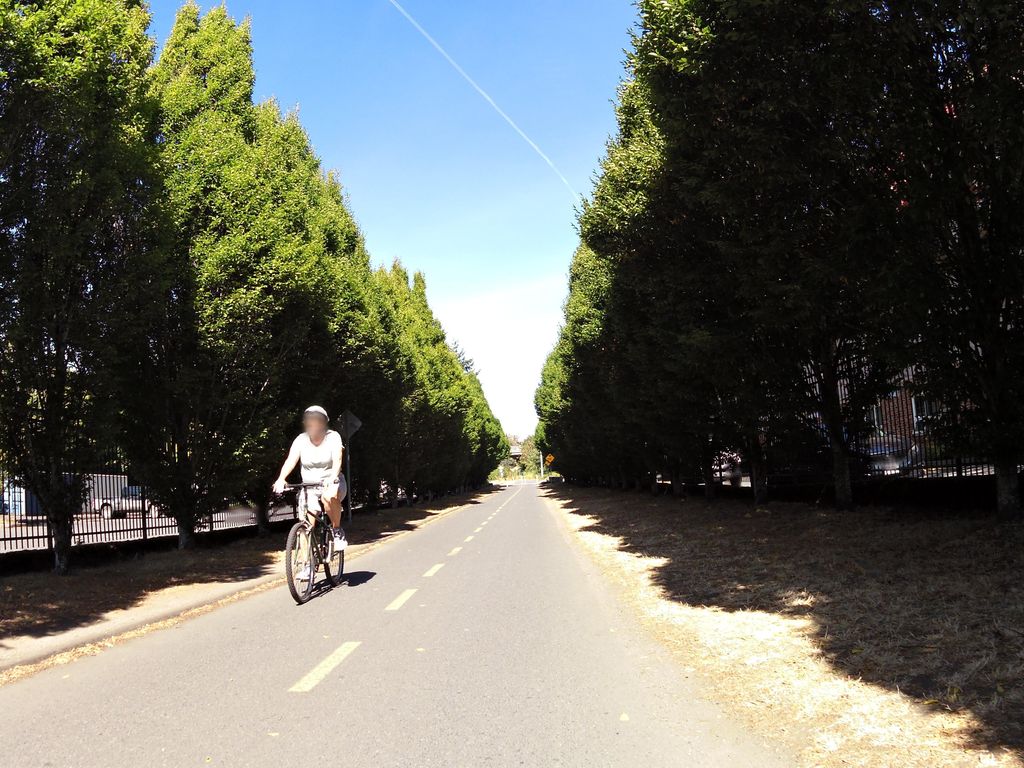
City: victoria